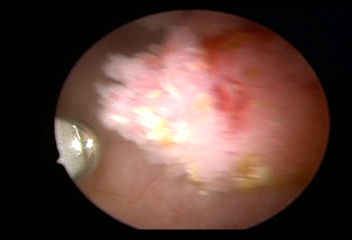
Modality: WLC
Class: Malignant
Subclass: LowGradePapillary
Lesion: L1
Stage: Ta
Morphology: Papillary
Bladder cancer association: Yes
Annotated structures: Tumor